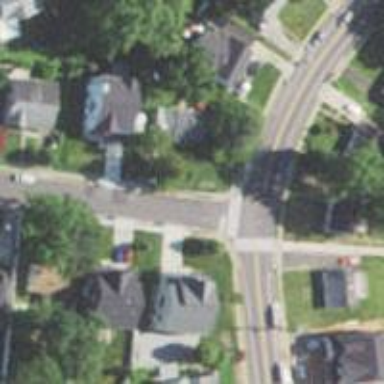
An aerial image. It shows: Marked crossing on the road.